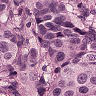
Metastatic tissue present: yes